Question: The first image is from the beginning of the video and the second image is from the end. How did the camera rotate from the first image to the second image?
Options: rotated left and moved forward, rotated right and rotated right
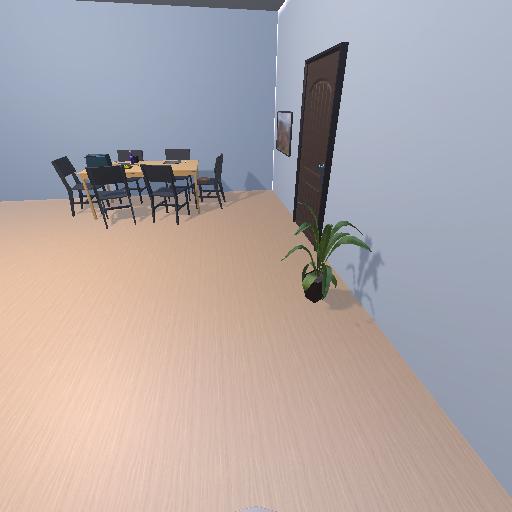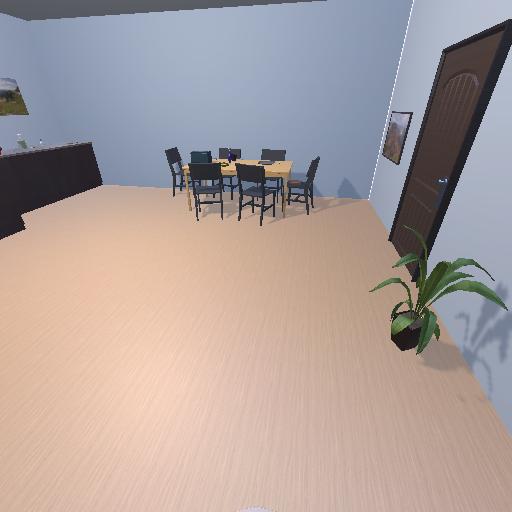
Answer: rotated left and moved forward